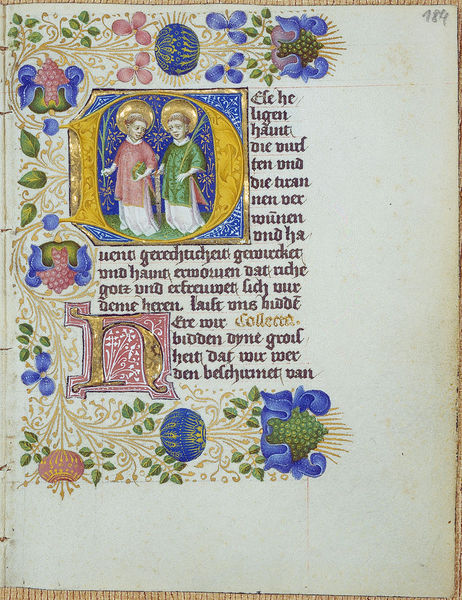
Titel: Lochner-Gebetsbuch
Künstler: Stefan Lochner
Institution: Darmstadt, Universitäts- und Landesbibliothek
Schlagwörter: blau, blumen, männer, blüten, alt, bibel, gold, schrift, papier, buch, druck, initialen, seite, illustration, text, buchstabe, initiale, buchdruck, mittelalter, heilige, handschrift, latein, buchmalerei, versalien, n, h, lochner, faximile